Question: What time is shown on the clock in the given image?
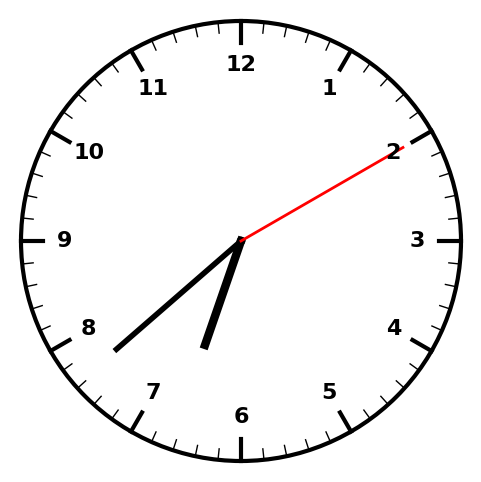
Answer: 06:38:10